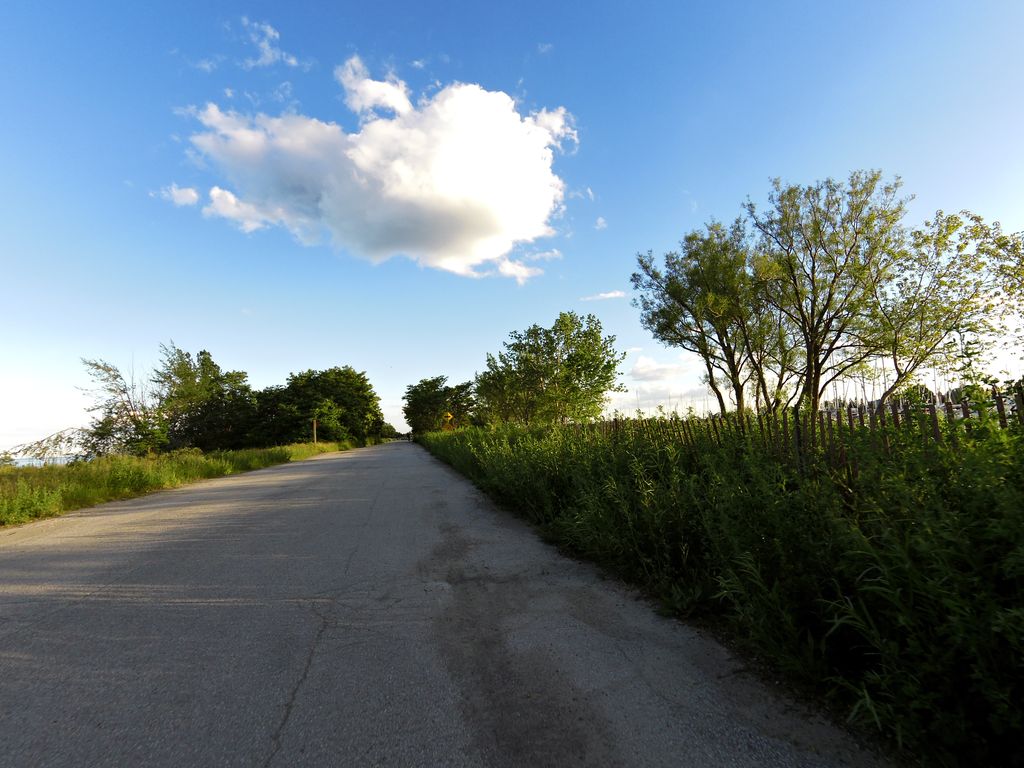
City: toronto